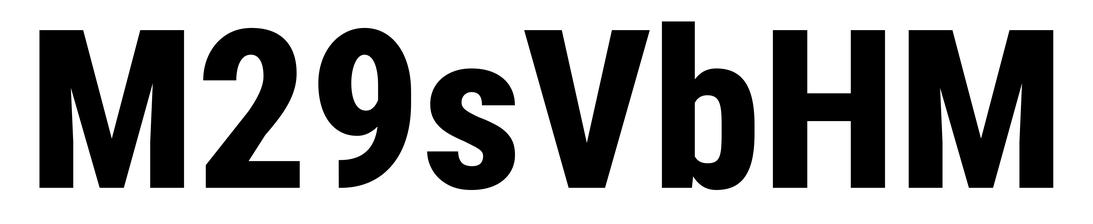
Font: Roboto_Condensed_ExtraBold